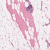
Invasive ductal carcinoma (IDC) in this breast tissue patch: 0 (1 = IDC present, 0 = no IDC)